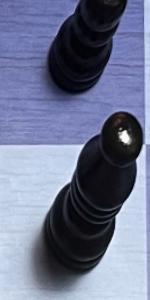
Label: Empty